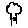
Label: tree